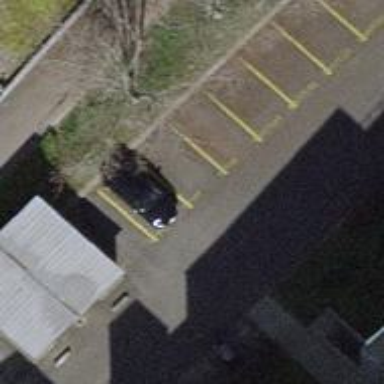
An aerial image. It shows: Car sharing facility.